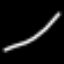
Label: line